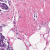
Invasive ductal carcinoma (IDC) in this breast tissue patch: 0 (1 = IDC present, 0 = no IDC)